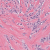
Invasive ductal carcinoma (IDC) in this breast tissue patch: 1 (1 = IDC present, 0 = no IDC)